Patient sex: M
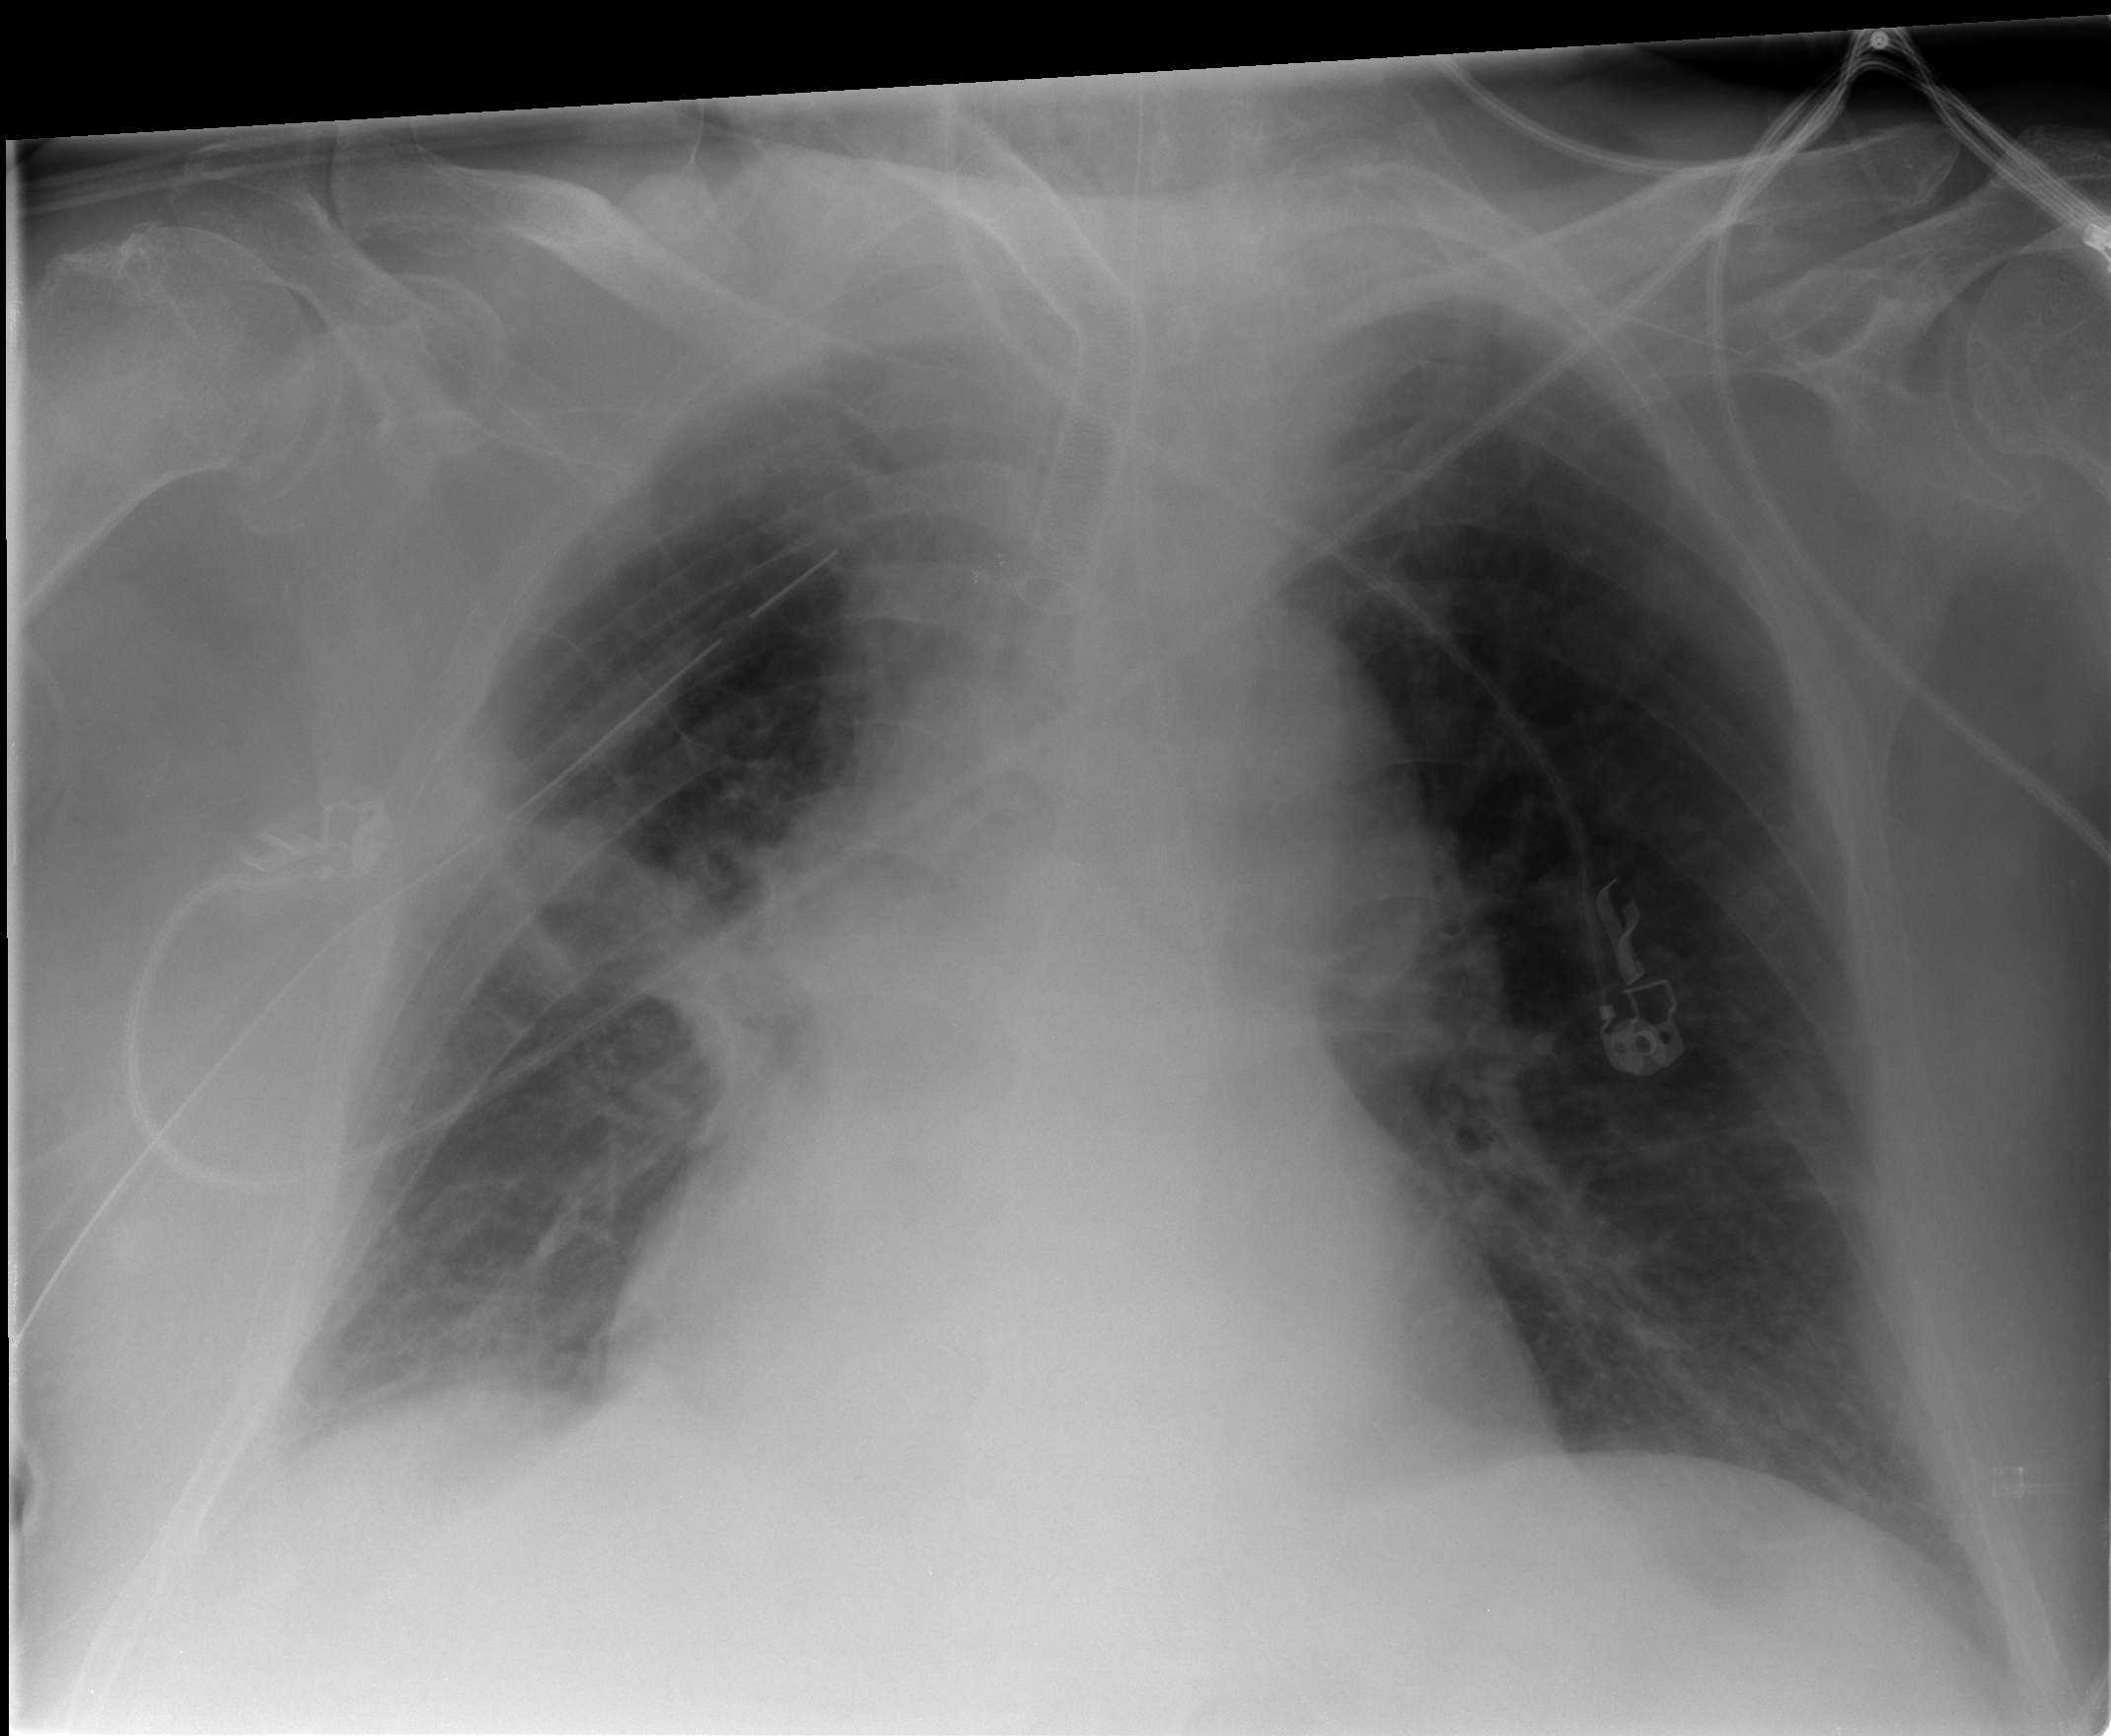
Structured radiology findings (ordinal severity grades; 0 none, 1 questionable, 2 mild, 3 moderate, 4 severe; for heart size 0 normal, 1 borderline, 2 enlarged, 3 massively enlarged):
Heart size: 2
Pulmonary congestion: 0
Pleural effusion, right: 2
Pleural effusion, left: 0
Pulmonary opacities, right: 2
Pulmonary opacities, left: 0
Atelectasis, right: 2
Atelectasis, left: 0